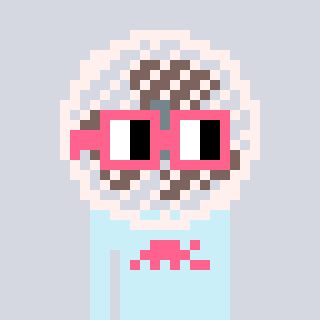
a pixel art character with square pink glasses, a fan-shaped head and a cold-colored body on a cool background